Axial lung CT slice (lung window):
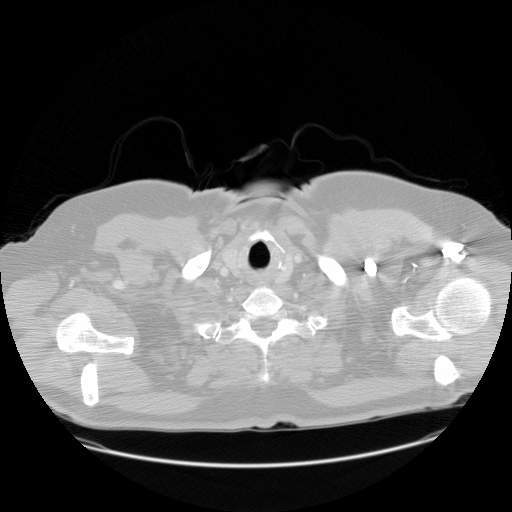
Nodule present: no